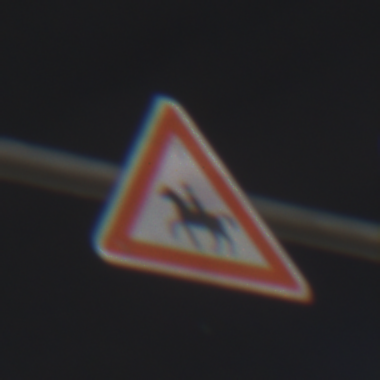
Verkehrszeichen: ReiterRechts
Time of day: Night
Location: Outdoor (Urban)
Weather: PartlyCloudy
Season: NotSpecified
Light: Artificial